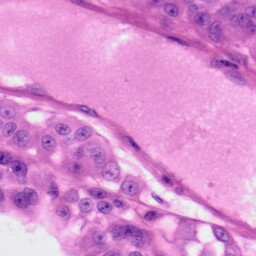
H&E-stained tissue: Skin